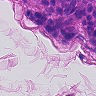
Metastatic tissue present: yes